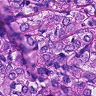
Metastatic tissue present: yes